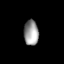
Tissue: lung
Cell type: Epithelial cells
Senescence score: 0.1968
Nuclear area (px): 364
Mean DAPI intensity: 151.975